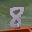
Label: 8